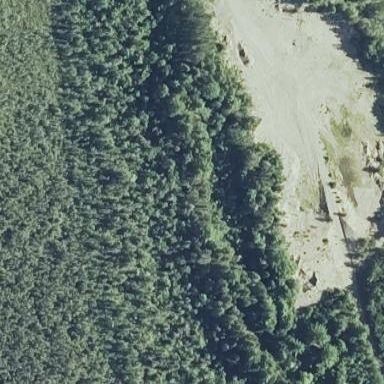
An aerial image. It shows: Quarry area where gravel is extracted.